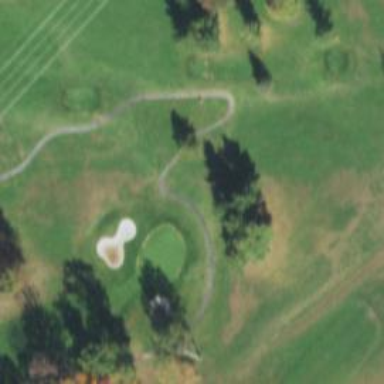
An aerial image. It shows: Golf hole.